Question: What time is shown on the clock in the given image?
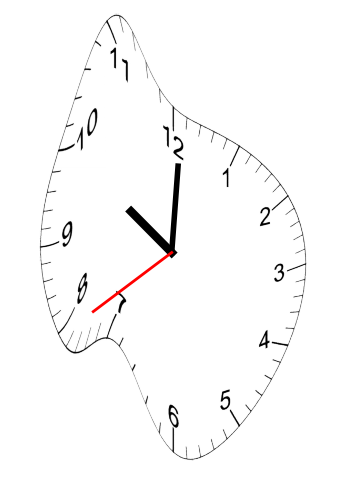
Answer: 10:00:39